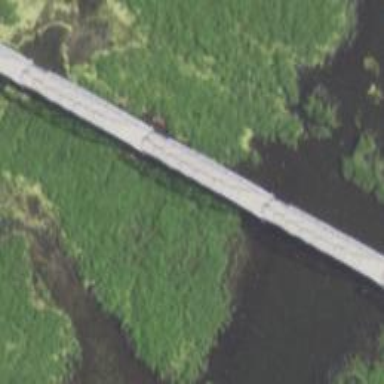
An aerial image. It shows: Historic bridge over cycleway road.